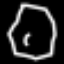
Label: octagon